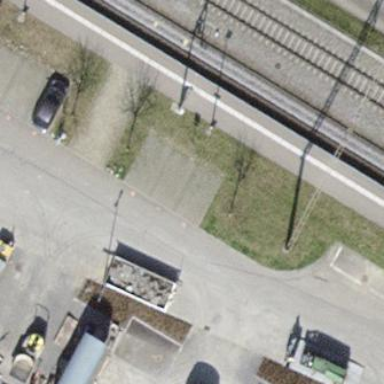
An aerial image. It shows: Street-side parking area with paving stones.